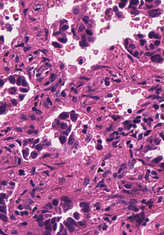
Tumor epithelial tissue: yes
Tumor-associated stroma tissue: yes
Normal tissue: no